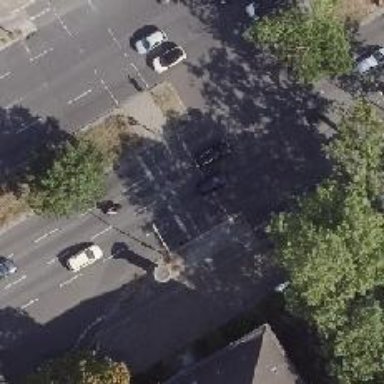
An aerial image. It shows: Road crossing with traffic signals and central island.